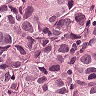
Metastatic tissue present: yes